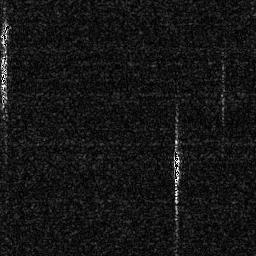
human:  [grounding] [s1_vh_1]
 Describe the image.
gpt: In the satellite image, there is  <ref>1 small ship </ref> <box>[[0, 7, 3, 18, 0]]</box> located at top left,  <ref>1 small ship </ref> <box>[[66, 57, 70, 75, 0]]</box> located at center.